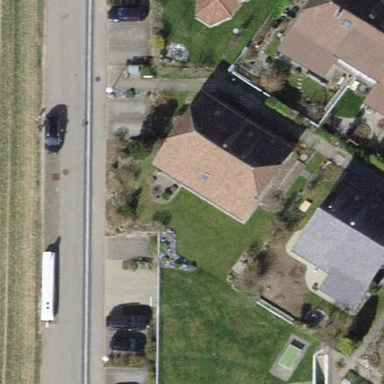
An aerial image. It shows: Detached building with half-hipped roof.